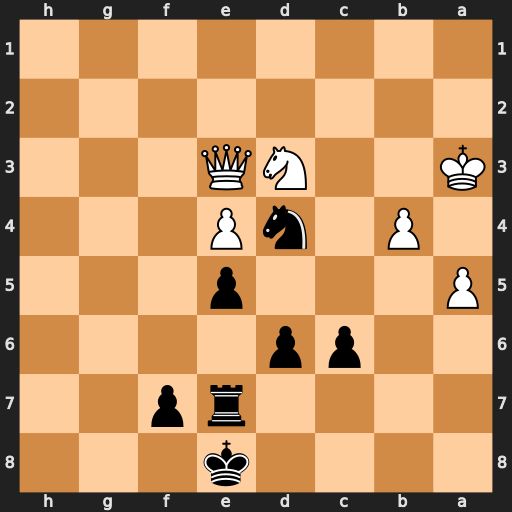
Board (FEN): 4k3/4rp2/2pp4/P3p3/1P1nP3/K2NQ3/8/8
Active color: b
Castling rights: -
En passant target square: -
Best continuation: Nc2+ Ka4 Nxe3